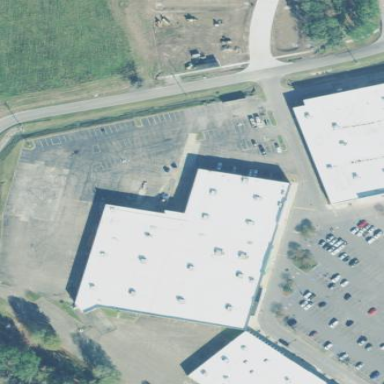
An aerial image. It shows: Retail building.